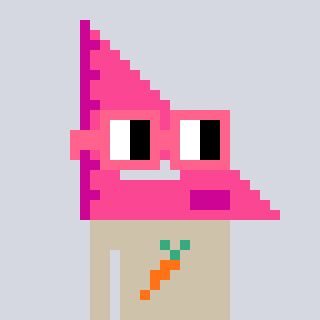
a pixel art character with square pink glasses, a squadron ruler-shaped head and a bege-colored body on a cool background